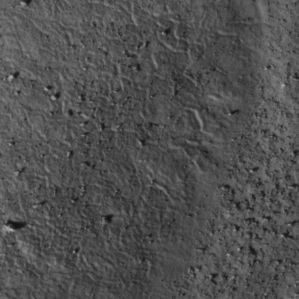
Label: non_frost